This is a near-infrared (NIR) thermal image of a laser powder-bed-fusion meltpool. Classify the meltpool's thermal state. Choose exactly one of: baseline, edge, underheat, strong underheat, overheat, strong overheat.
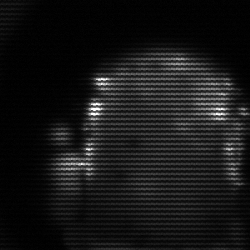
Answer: baseline